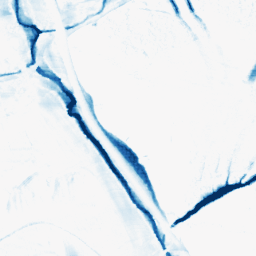
Category: morphological
Decomposition family: morphological_ellipse
Decomposition parameters: operation: closing
width: 10
height: 30
Upsampling method: sinc_blackman
Upsampling parameters: scale: 8
kernel_size: 16
Upsampling scale: 8